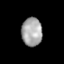
Tissue: lung
Cell type: Fibroblasts
Senescence score: 0.6482
Nuclear area (px): 573
Mean DAPI intensity: 165.452